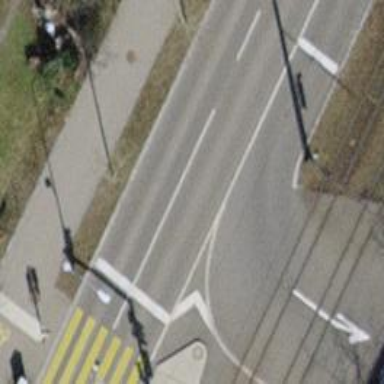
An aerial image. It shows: Road with traffic signals.